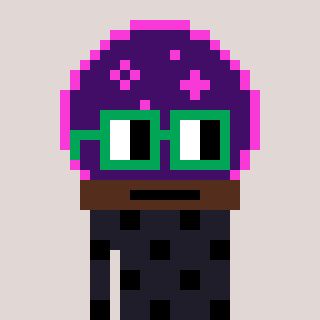
a pixel art character with square green glasses, a crystalball-shaped head and a grayscale-colored body on a warm background